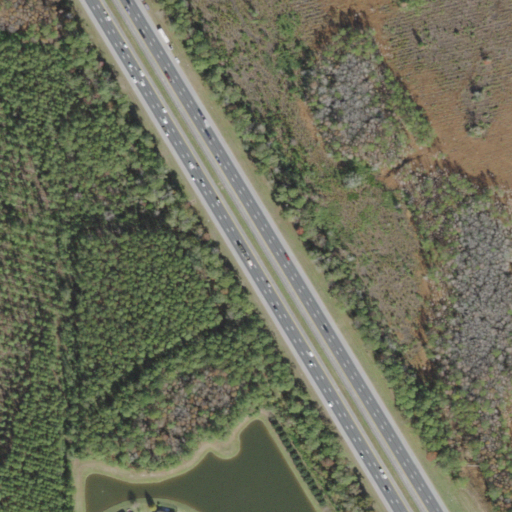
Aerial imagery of island in Florida named Big Island containing woody wetlands, evergreen forest, low intensity development, mixed forest, medium intensity development, open water, herbaceous wetlands, open development, and high intensity development